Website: apple
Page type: customer-info-address
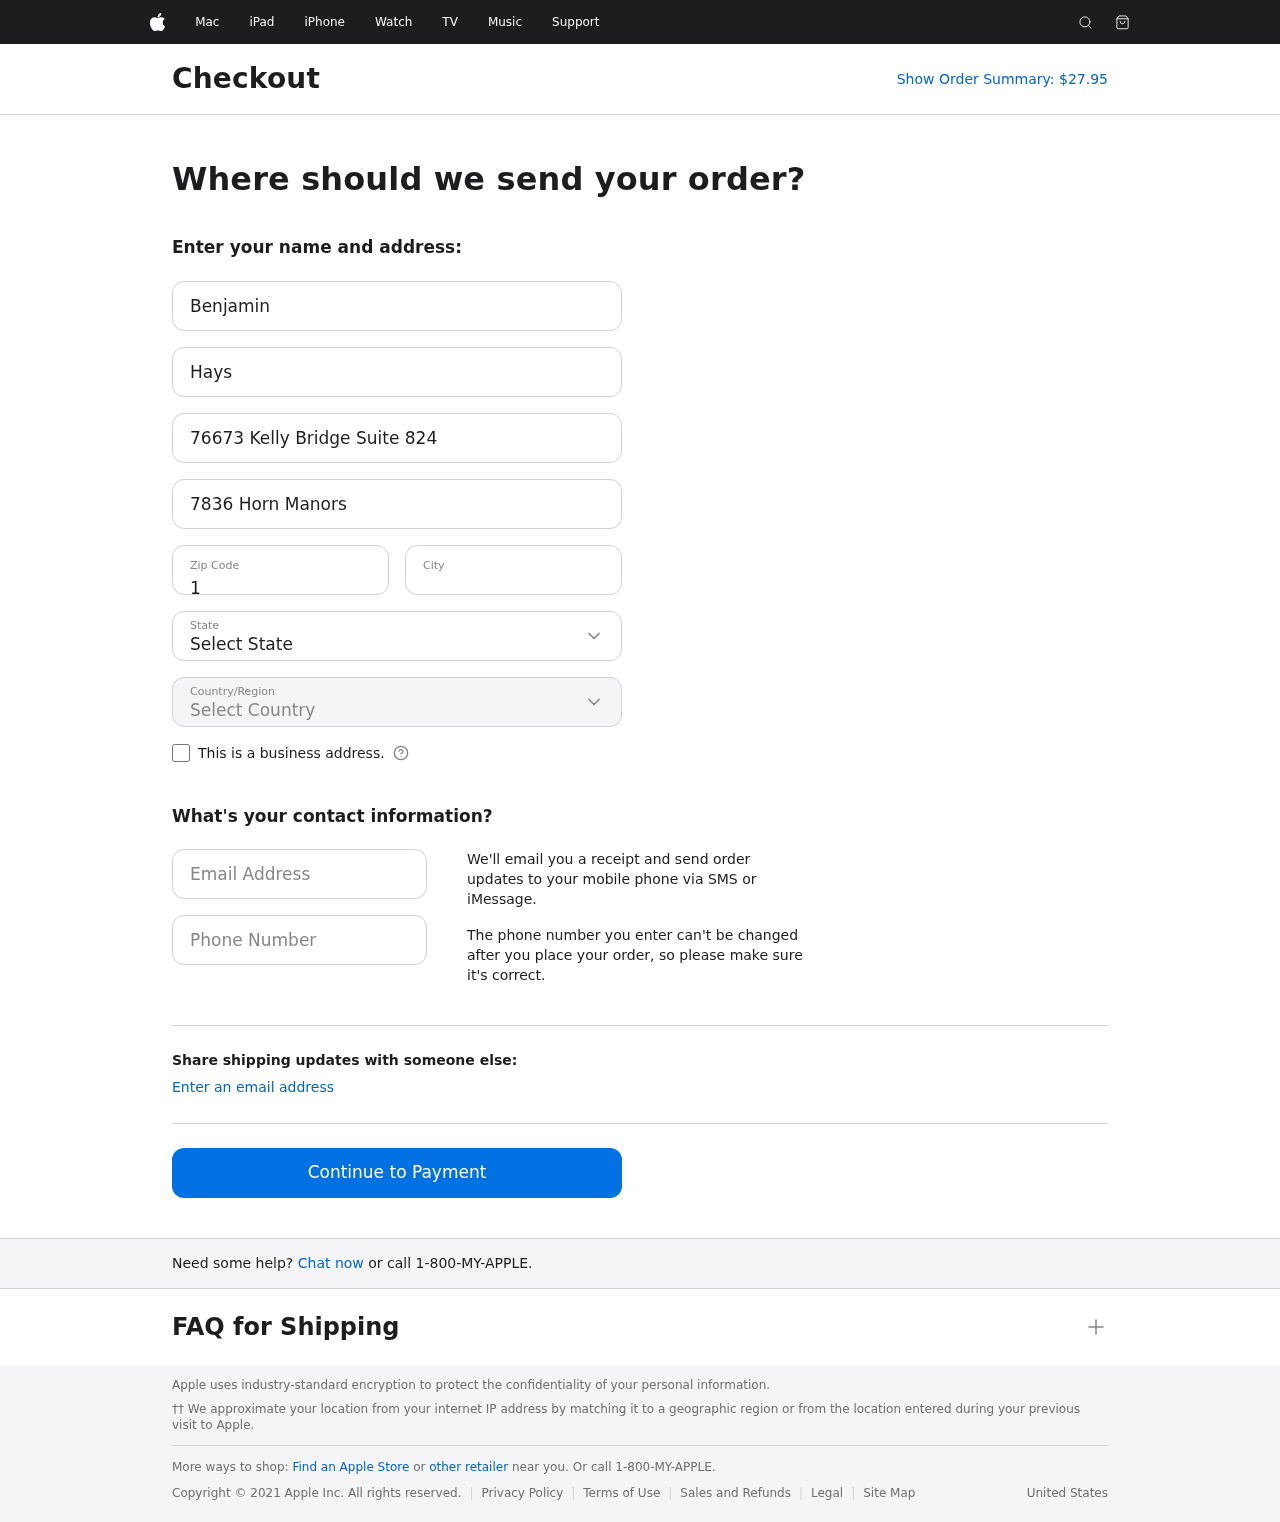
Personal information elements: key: PII_CITY
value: East Richard
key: PII_COUNTRY
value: United States
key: PII_EMAIL
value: benjamin.hays@gmail.com
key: PII_FIRSTNAME
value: Benjamin
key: PII_LASTNAME
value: Hays
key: PII_PHONE
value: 4697687992
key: PII_POSTCODE
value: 16881
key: PII_STATE
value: GU
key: PII_STREET
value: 76673 Kelly Bridge Suite 824
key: PII_STREET2
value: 7836 Horn Manors
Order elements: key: ORDER_TOTAL
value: Show Order Summary: $27.95